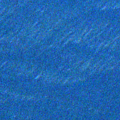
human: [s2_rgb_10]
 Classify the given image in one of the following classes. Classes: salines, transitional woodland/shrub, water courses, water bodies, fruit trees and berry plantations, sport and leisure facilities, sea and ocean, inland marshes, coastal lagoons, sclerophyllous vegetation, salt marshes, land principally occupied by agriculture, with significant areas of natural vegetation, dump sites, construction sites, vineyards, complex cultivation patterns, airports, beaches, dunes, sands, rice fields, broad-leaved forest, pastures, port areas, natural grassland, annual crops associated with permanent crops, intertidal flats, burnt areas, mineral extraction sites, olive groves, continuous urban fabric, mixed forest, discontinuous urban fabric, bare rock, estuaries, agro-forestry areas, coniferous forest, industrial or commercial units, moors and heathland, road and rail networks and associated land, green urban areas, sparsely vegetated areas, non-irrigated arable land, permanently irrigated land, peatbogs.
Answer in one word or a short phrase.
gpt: sea and ocean